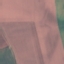
Land use / land cover class: AnnualCrop